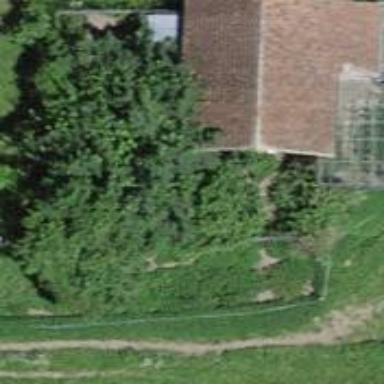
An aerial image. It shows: Barn.